Interaction volume radius: 5 \u00c5
Interaction volume height: 20 \u00c5
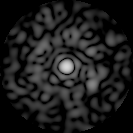
Disorder parameter: 0.817